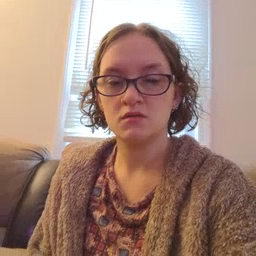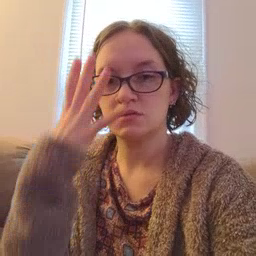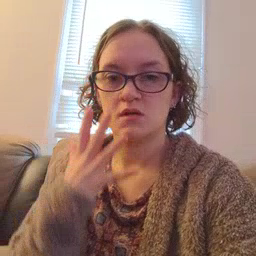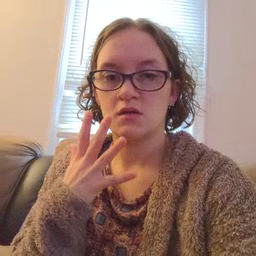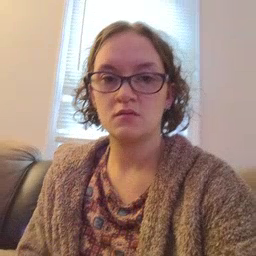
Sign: sad